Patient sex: F
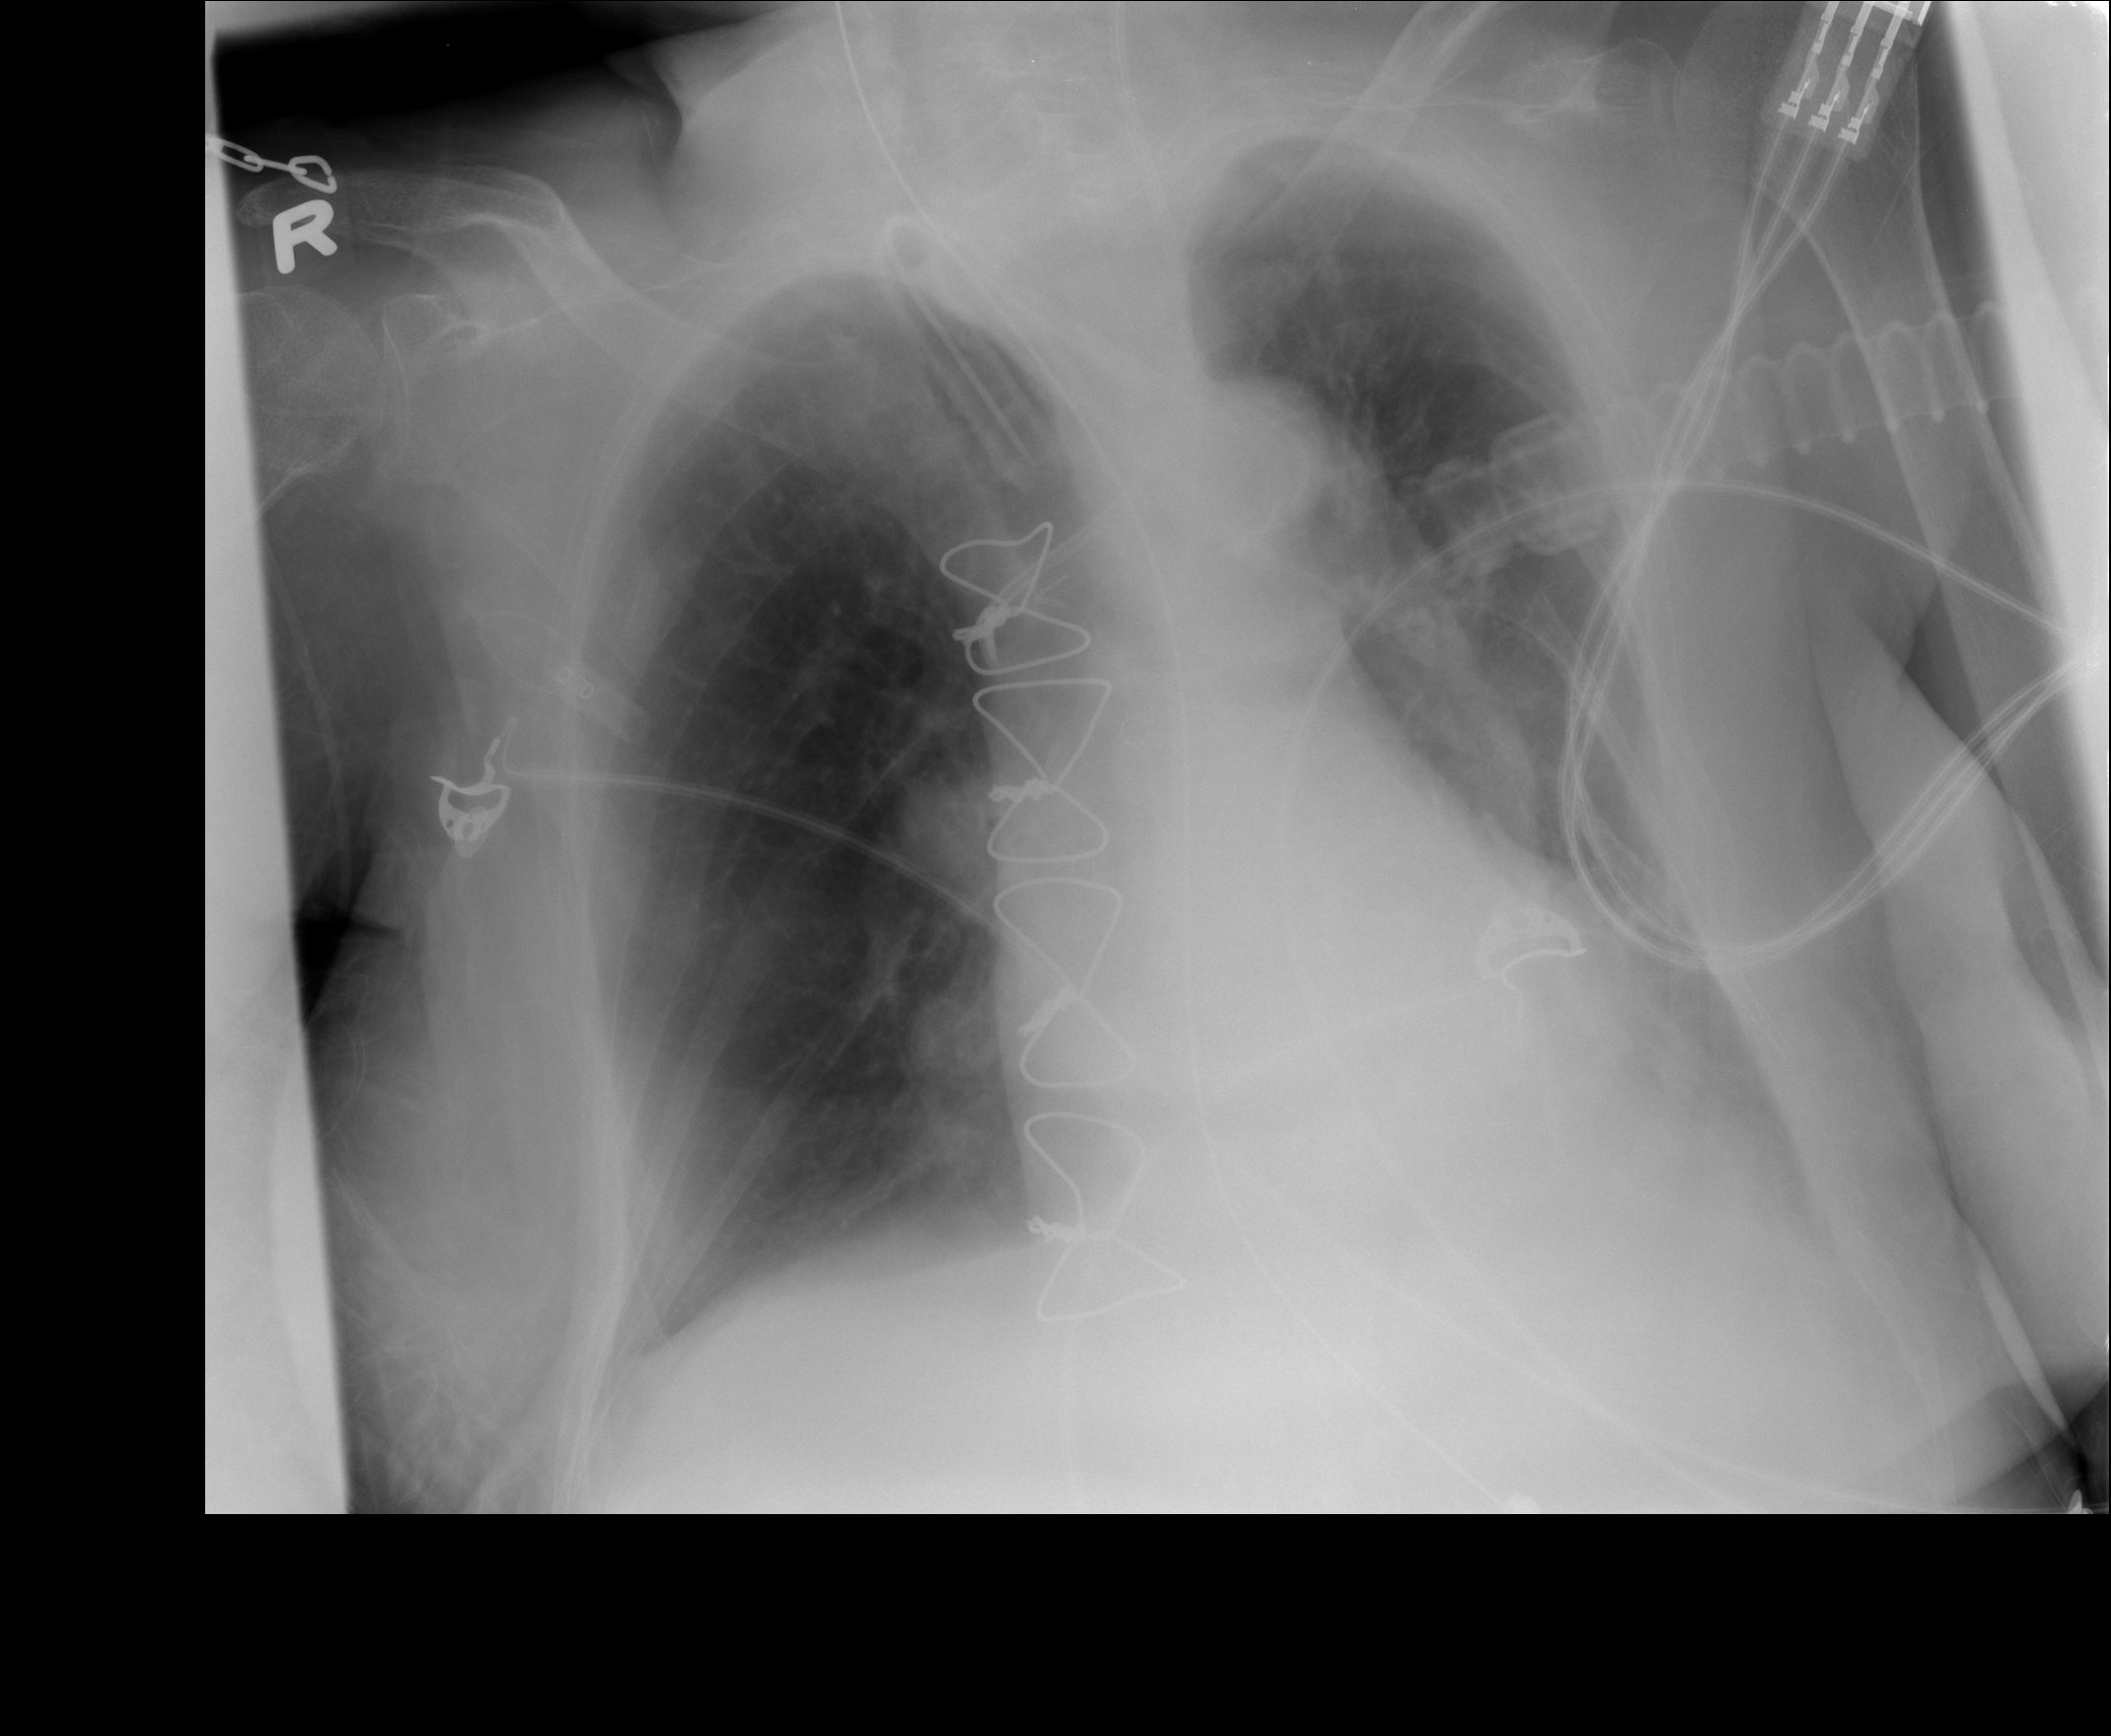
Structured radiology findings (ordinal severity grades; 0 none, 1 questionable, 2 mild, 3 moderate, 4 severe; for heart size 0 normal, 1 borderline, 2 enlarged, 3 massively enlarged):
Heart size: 1
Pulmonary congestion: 0
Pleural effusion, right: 1
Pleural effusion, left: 2
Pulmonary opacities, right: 0
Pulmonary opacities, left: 0
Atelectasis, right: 0
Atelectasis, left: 2